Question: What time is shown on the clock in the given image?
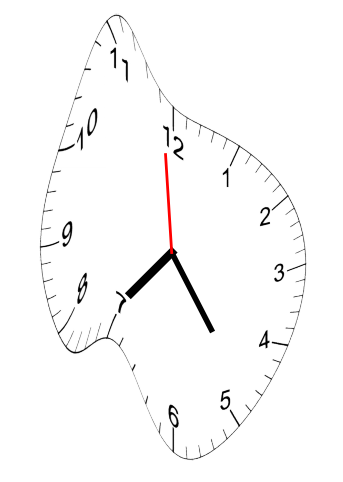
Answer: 07:23:59